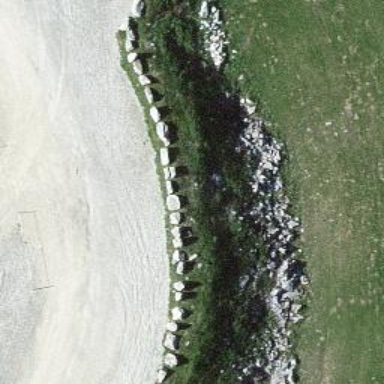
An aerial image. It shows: Block barrier.